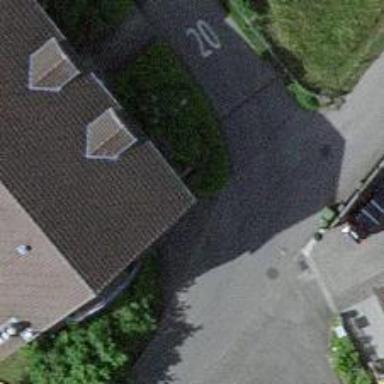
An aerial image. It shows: Parking entrance.